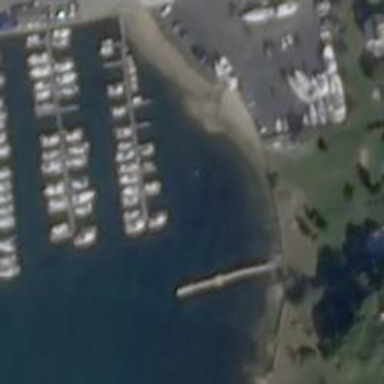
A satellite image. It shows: Man-made pier.